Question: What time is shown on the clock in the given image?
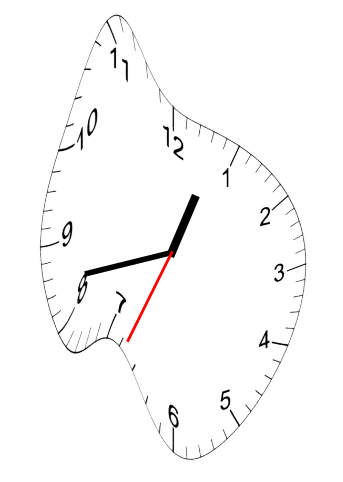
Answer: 12:42:34